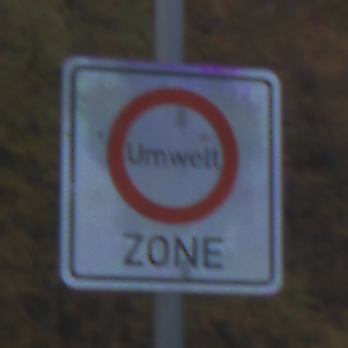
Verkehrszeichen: BeginnUmweltzone
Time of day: SunriseSunset
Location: Outdoor (Nature)
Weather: PartlyCloudy
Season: Autumn
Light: Natural